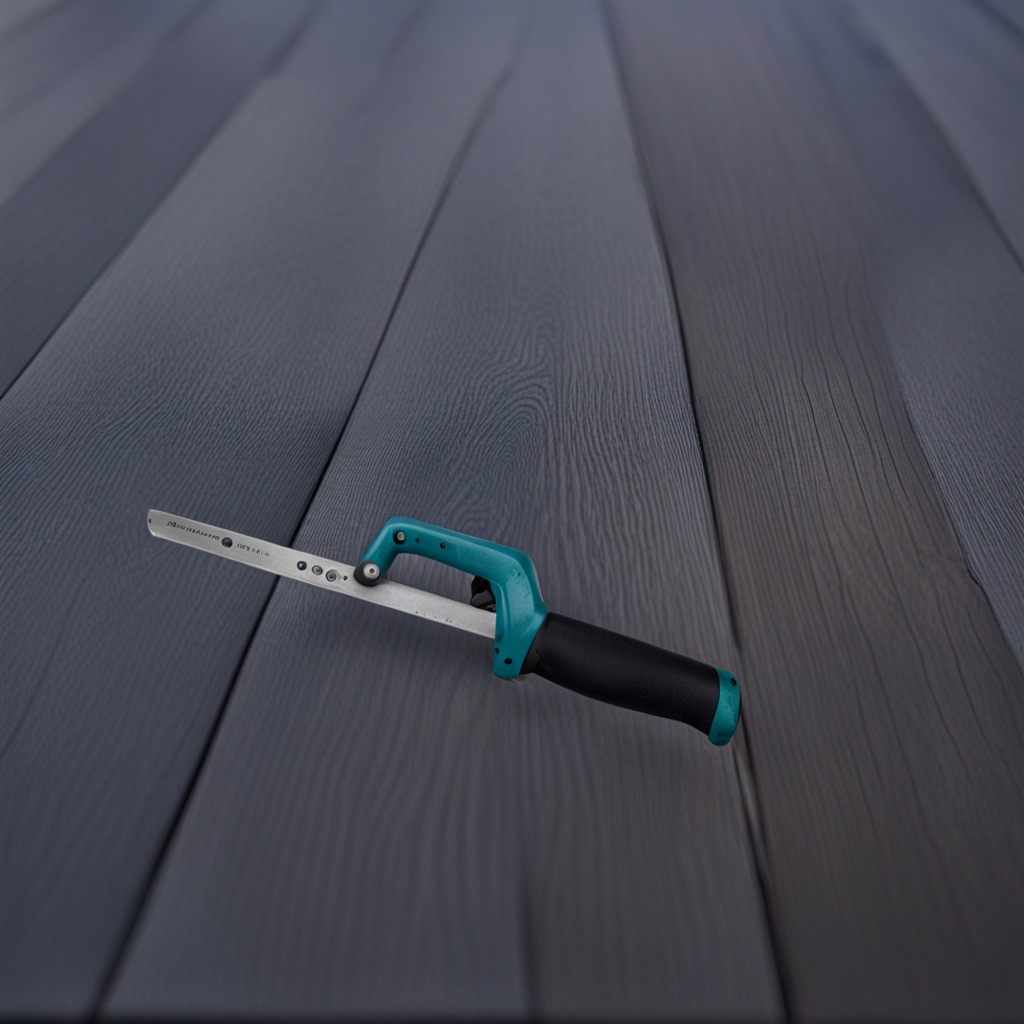
A metal saw is lying on a table in a small garage.